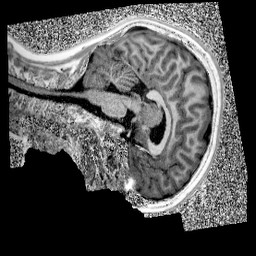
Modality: UNIT1
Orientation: sagittal
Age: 9
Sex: male
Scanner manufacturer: siemens
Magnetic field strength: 3 T
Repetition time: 4 s
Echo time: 0.00299 s